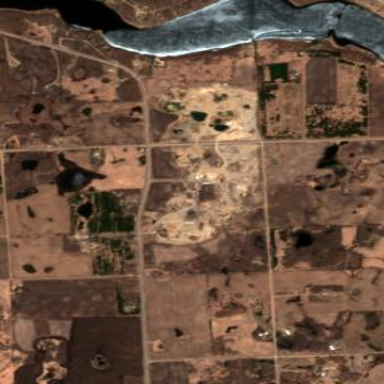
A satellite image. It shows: Quarry with gravel as the main resource.